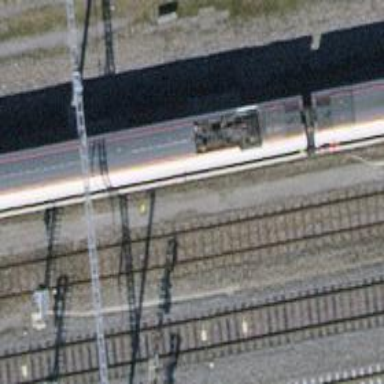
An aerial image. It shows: Single-track electrified railway siding with contact line for service.